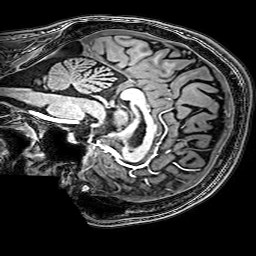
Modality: T1w
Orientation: sagittal
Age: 21
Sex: male
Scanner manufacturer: philips
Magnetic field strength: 3 T
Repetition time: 0.009 s
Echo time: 0.0035 s